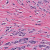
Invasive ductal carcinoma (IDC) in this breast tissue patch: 1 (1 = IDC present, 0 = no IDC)